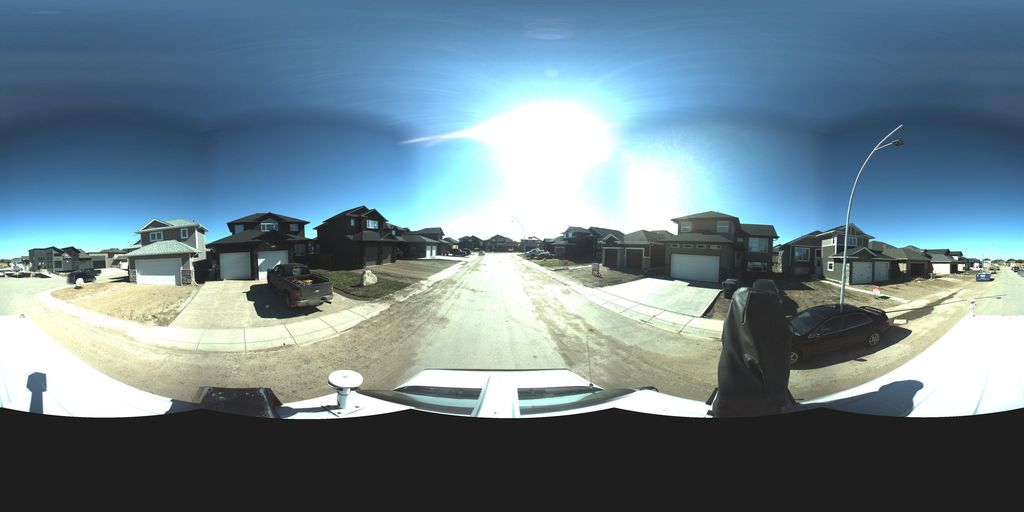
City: saskatoon